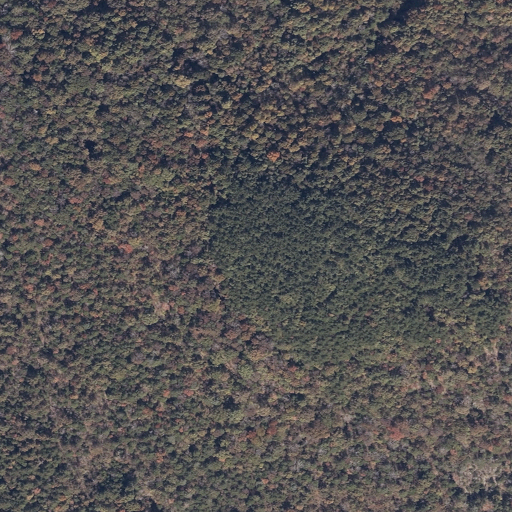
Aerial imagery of ridge(s) in Alabama named Rocky Ridge containing deciduous forest, evergreen forest, and mixed forest